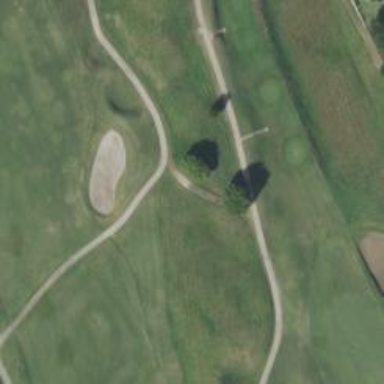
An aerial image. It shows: Path for both roads and golfers.